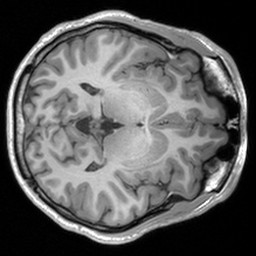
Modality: T1w
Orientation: axial
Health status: healthy
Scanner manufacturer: siemens
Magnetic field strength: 3 T
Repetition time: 1.9 s
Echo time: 0.00226 s